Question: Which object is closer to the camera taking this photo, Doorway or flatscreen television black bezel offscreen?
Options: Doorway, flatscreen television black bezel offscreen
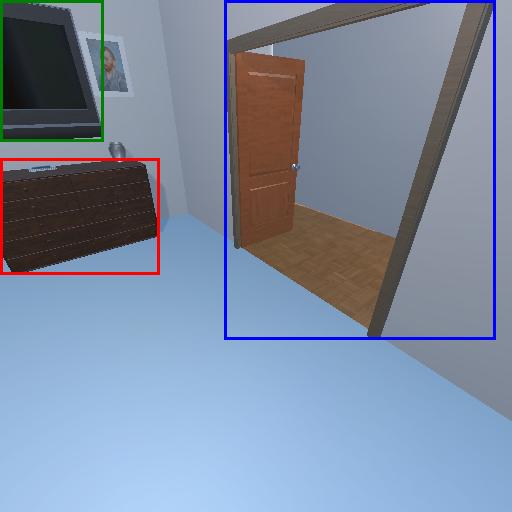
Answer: Doorway